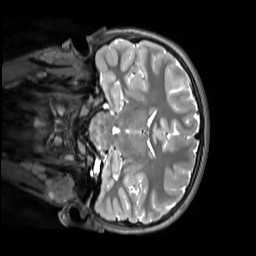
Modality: T2w
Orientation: coronal
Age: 13
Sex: female
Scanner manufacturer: siemens
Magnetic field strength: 3 T
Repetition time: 3.2 s
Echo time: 0.408 s